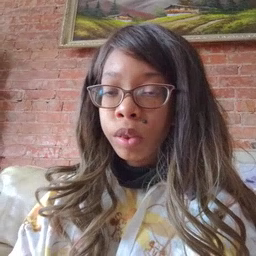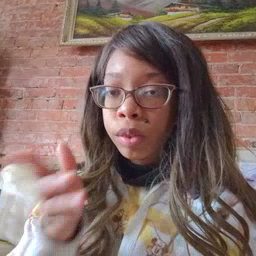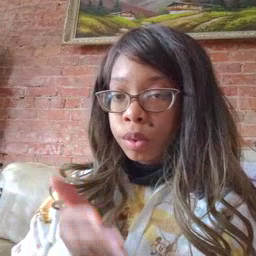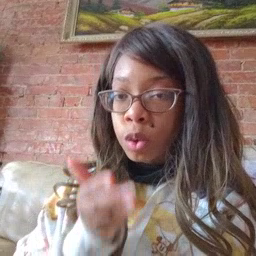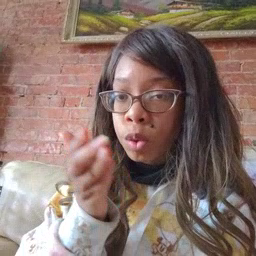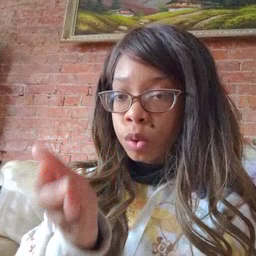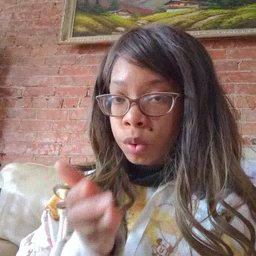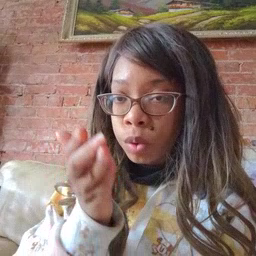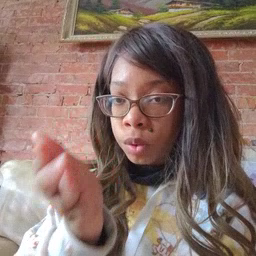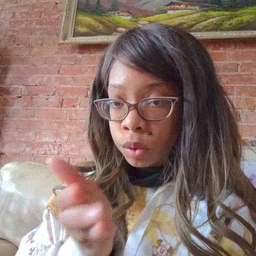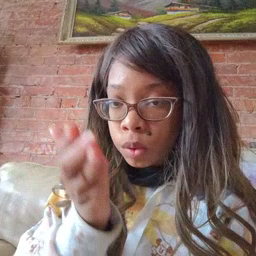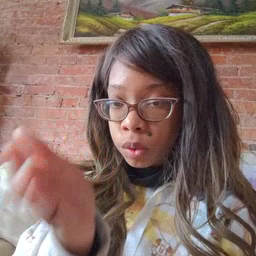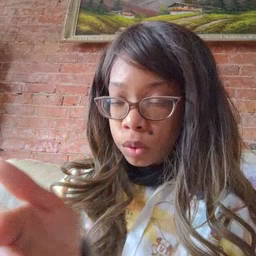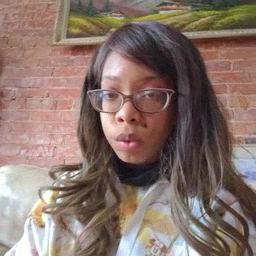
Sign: boat